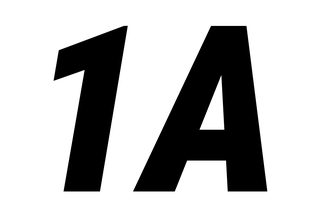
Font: Roboto-Italic_Condensed_Black_Italic